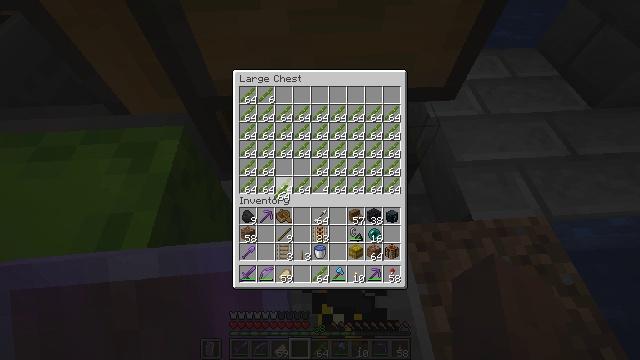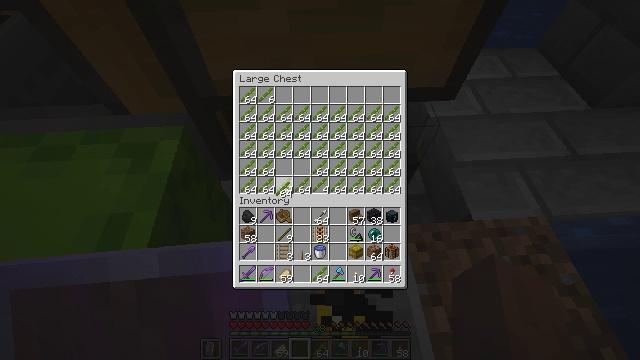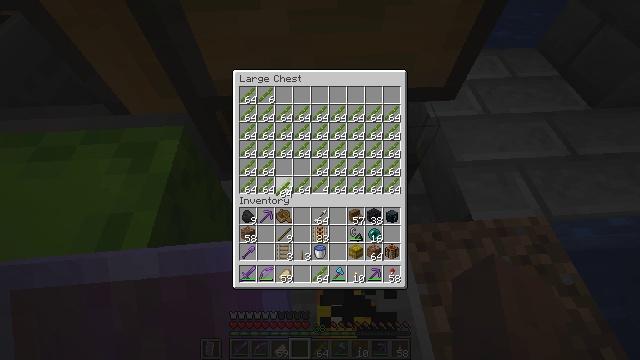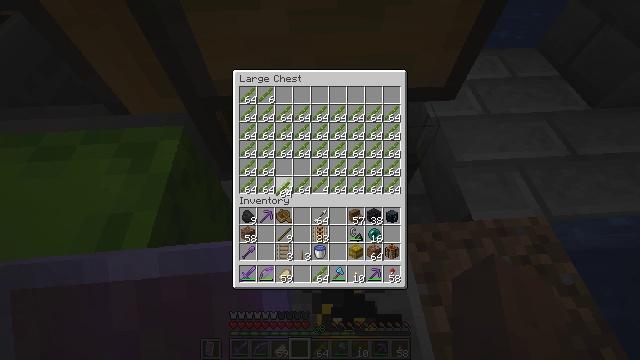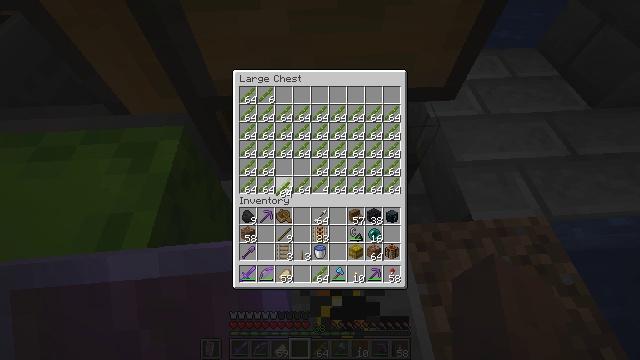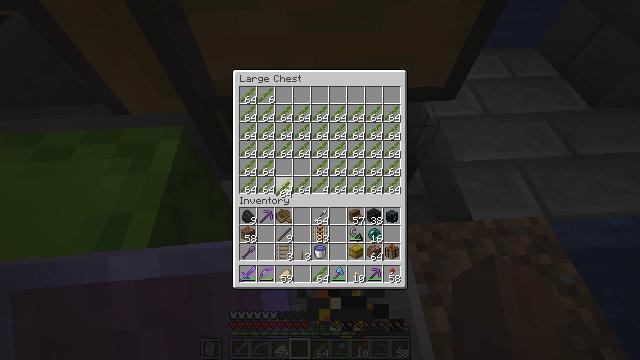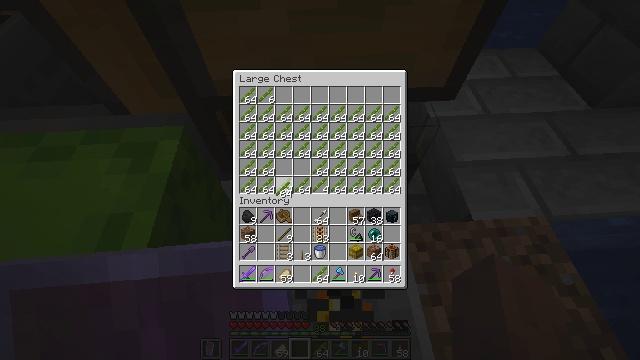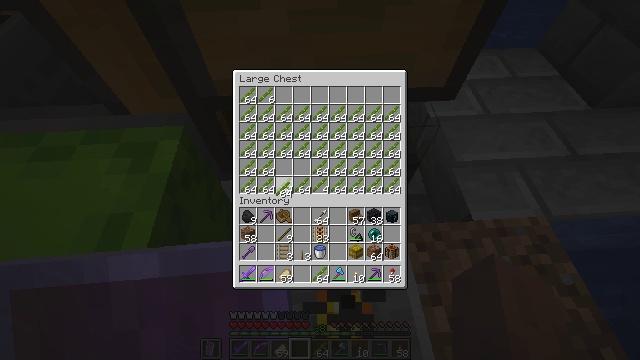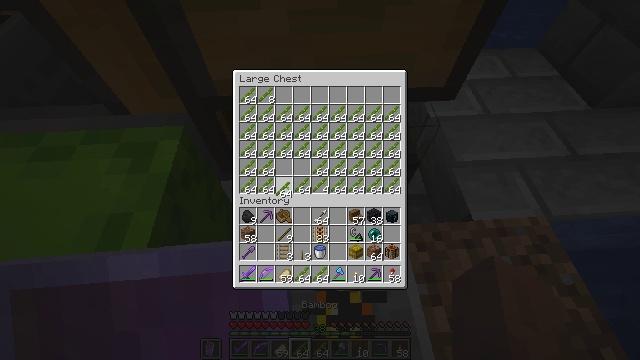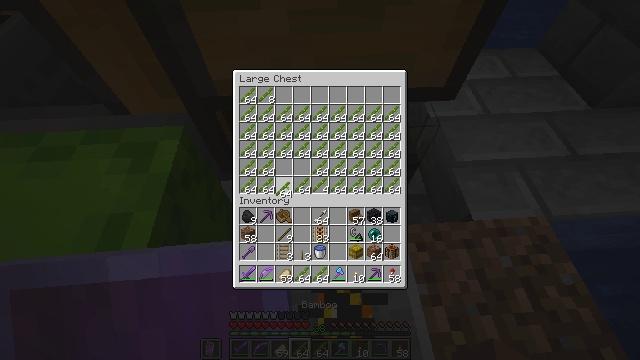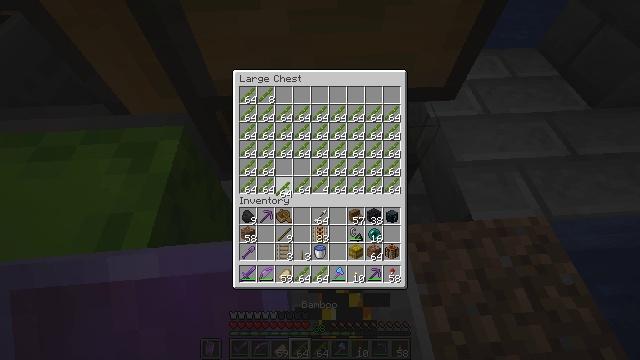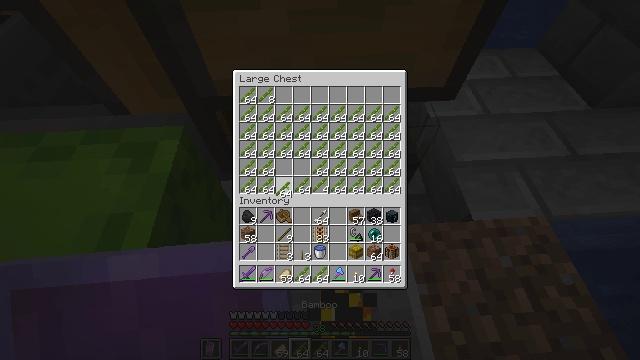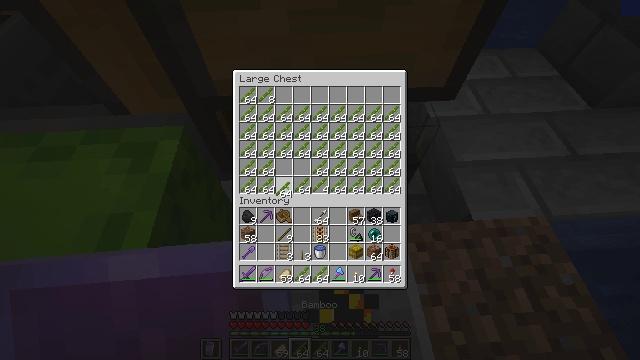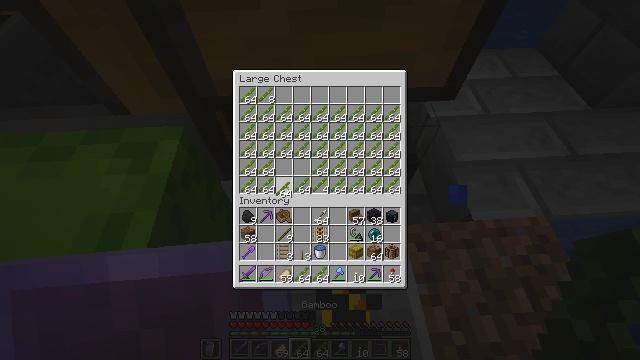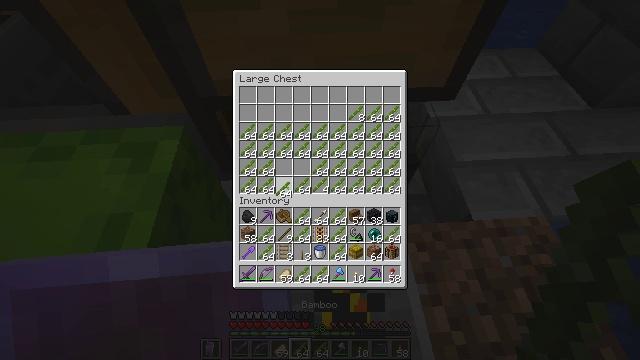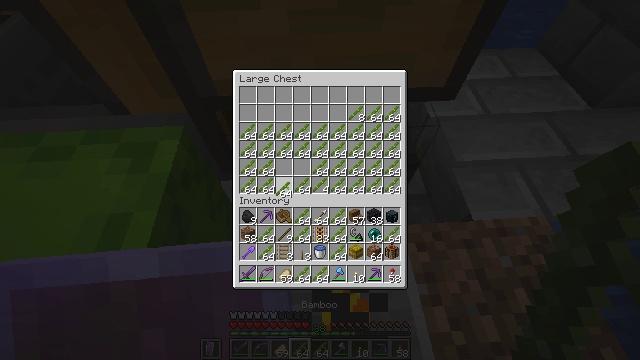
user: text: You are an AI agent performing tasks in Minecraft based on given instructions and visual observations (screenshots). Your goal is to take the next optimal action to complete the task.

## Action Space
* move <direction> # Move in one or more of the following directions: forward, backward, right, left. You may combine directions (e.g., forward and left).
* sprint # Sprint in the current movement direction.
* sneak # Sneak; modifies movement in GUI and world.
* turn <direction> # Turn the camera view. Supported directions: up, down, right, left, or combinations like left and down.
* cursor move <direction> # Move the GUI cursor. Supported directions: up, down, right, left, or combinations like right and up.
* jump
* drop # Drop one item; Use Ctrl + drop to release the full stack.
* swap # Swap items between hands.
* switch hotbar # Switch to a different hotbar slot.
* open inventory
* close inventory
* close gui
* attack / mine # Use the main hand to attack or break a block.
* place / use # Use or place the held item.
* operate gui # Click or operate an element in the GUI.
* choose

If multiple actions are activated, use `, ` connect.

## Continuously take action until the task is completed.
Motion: motion action
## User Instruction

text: Pick up the lime shulker box from the ground.
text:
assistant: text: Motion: sneak
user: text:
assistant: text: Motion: sneak
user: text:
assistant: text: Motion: sneak
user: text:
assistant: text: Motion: sneak
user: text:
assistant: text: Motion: sneak, attack / mine
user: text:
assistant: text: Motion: sneak, attack / mine
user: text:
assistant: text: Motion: sneak, attack / mine
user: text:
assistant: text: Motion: sneak
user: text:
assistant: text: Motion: sneak, attack / mine
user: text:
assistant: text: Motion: sneak, attack / mine
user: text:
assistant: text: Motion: sneak, attack / mine
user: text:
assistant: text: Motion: sneak, attack / mine
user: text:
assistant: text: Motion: sneak, attack / mine
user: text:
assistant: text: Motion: sneak
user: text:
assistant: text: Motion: sneak
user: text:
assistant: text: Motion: sneak
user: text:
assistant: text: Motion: sneak
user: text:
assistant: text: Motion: sneak
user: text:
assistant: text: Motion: sneak
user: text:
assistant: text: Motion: sneak
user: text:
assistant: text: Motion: sneak
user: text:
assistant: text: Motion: sneak
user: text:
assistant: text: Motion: sneak
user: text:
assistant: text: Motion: sneak
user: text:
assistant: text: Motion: sneak
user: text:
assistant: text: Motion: sneak
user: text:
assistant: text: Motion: no_op
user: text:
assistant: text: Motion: no_op
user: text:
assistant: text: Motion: no_op
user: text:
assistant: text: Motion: no_op